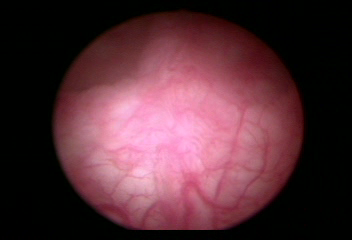
Modality: WLC
Class: Normal mucosa
Bladder cancer association: No